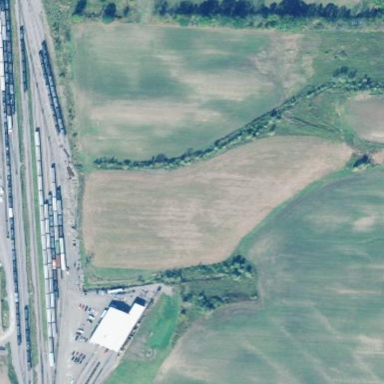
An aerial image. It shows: Railway area.